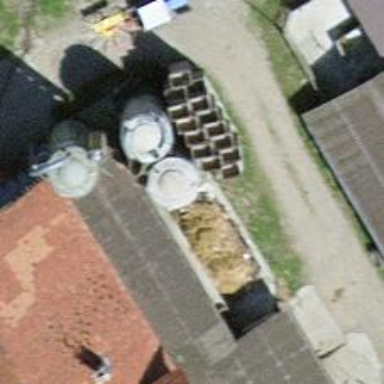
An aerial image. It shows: Silo.